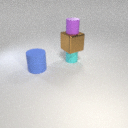
small purple rubber cylinder above small cyan rubber cylinder